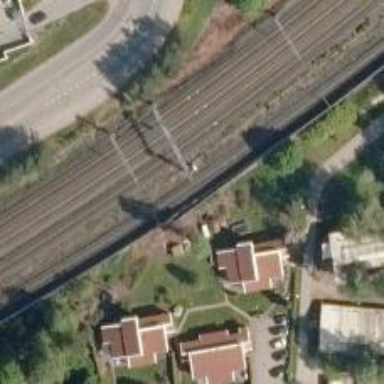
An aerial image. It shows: Railway signal.